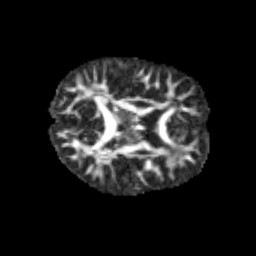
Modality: FA
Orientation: axial
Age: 10
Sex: male
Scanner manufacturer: siemens
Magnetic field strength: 3 T
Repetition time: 3.8 s
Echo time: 0.07 s